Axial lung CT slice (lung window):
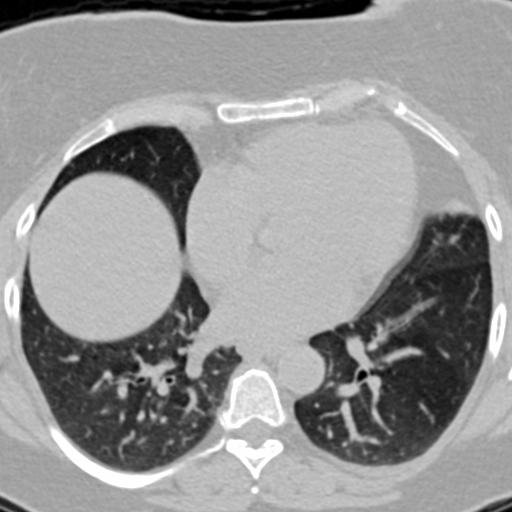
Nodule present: no